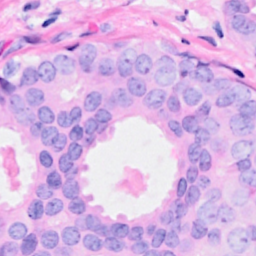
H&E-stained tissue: Breast